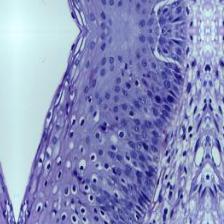
Diagnosis: Normal